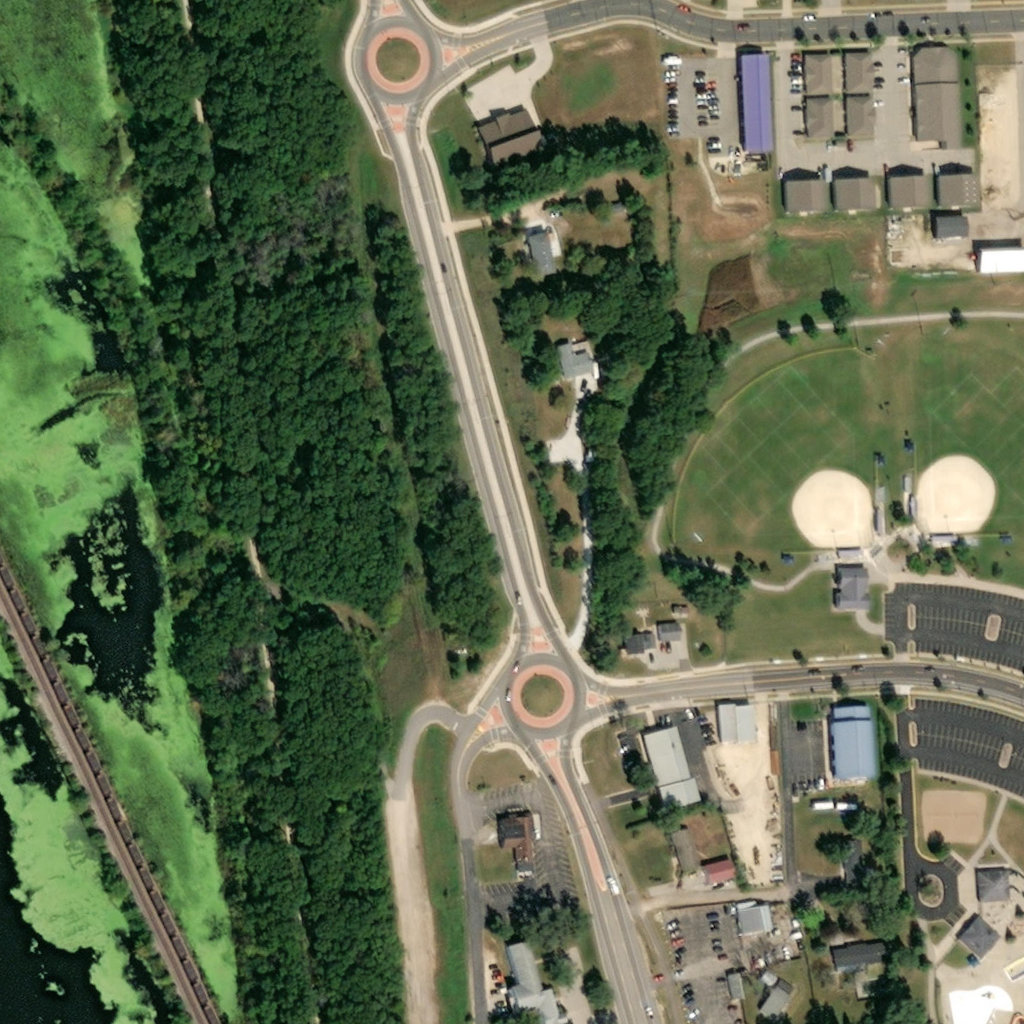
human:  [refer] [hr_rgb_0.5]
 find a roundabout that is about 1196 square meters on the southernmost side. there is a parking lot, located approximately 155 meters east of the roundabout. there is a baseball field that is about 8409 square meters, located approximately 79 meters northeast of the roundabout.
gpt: <box>[[48, 63, 57, 72, 0]]</box>

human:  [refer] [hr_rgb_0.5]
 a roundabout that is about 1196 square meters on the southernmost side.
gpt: <box>[[48, 63, 57, 72, 0]]</box>

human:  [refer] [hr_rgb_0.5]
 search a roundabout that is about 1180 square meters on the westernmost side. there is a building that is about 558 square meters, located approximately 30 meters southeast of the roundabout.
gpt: <box>[[35, 2, 43, 10, 0]]</box>